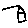
Label: house